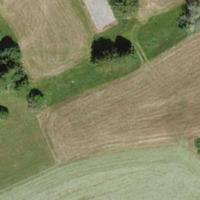
EUNIS habitat code: 24
Species observed at this site:
Cardamine pratensis